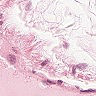
Metastatic tissue present: no